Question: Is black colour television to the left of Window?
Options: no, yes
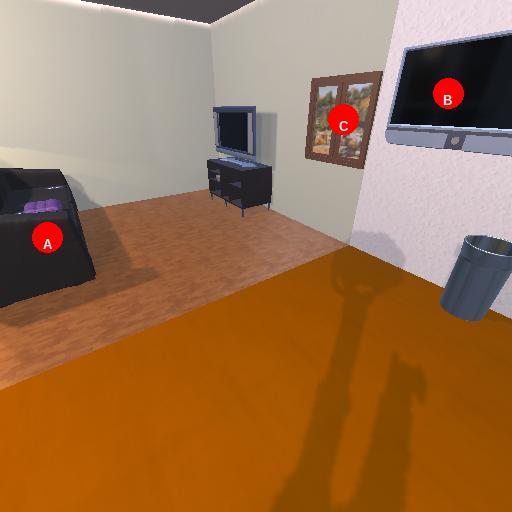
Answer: no